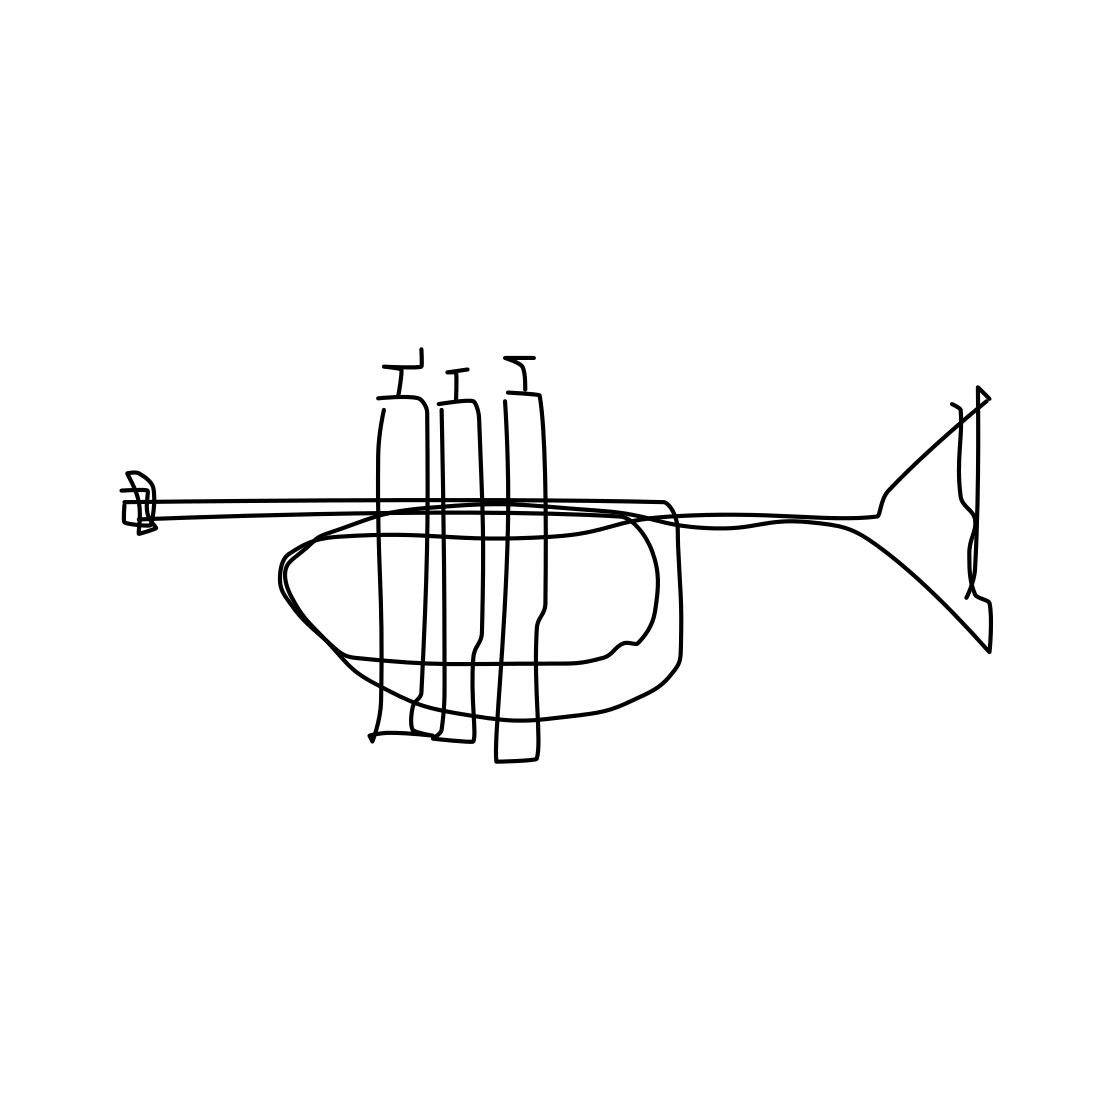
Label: trumpet